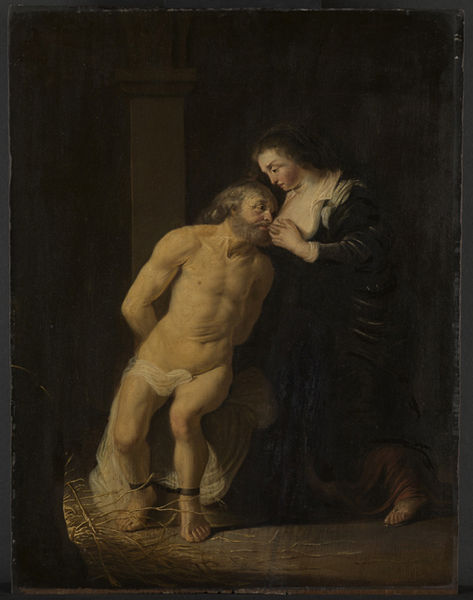
Titel: Kimon und Pero ("Caritas Romana")
Künstler: Christiaen Gillisz. van Couwenbergh
Standort: Karlsruhe
Institution: Staatliche Kunsthalle Karlsruhe
Schlagwörter: akt, blau, dunkel, fuß, gemälde, hand, haut, körper, lendenschurz, mann, nackt, rubens, schatten, weiß, sitzen, braun, brust, busen, frau, grau, hell, kleid, licht, nacht, pfeiler, raum, schwarz, stroh, säule, tür, tuch, malerei, alt, bart, gesichter, jung, trinken, trinkend, arme, geschichte, rembrandt, innenraum, öl, hütte, dunkelheit, gewand, kind, mutter, paar, personen, tochter, vater, schön, helldunkel, fesseln, füße, liebe, düster, alter mann, heu, romantik, muskeln, kammer, sandalen, bauch, junge frau, barfuss, keller, greis, stillen, milch, gefangen, ketten, mythologie, rom, zuneigung, gefängnis, kerker, jesus, pieta, nähe, stall, heilige, maria, gefangener, lichtschein, römisch, legende, römerin, fessel, barmherzig, durst, nähren, säugen, gefesselt, nackheit, angekettet, caritas, büßer, fußfesseln, saulus, samson, handschellen, dinkel, saugen, fußfessel, gefängniss, delilah, rust, 1800, muttermilch, 1780, 1790, säugt, ng, leckt, tränkt, nährt, saugt, hell-dunkel-malerei, gesäuge, fußschellen, gefhandschellen, die mutter s, i brust, nährend, mann frau brust trinken, gefä#ngnis, ernähnern, nackter gefesseter mann, stiilen